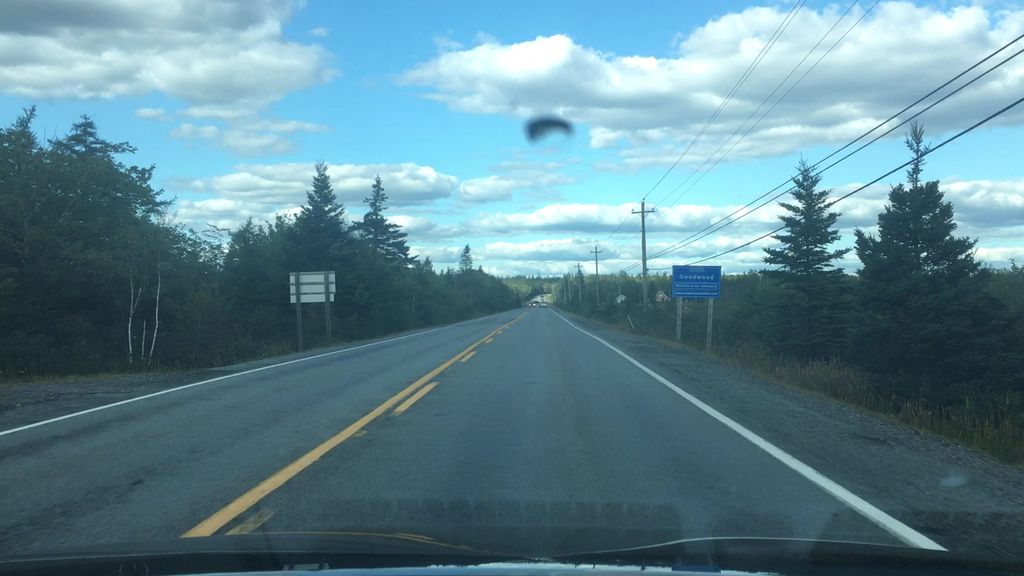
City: halifax